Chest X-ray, AP view. Patient: 51 years old, sex M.
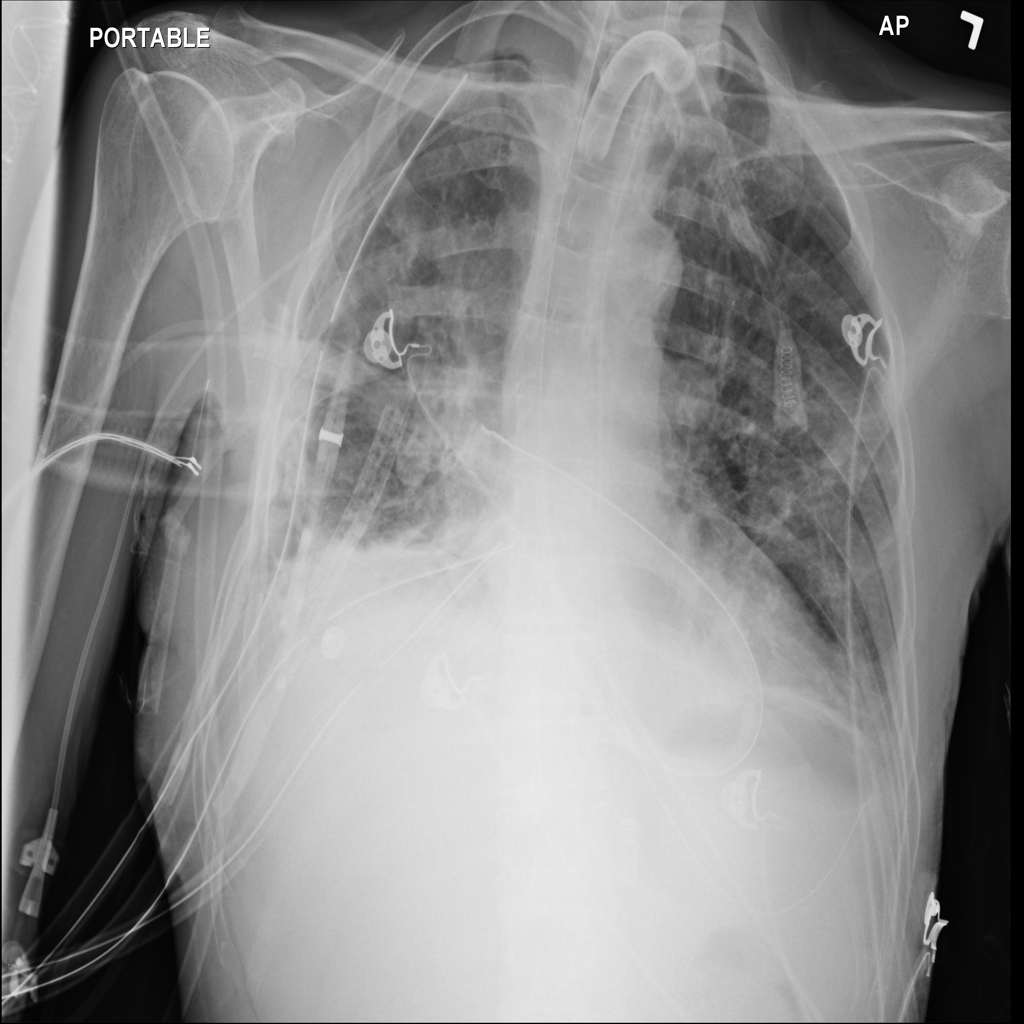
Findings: No Finding